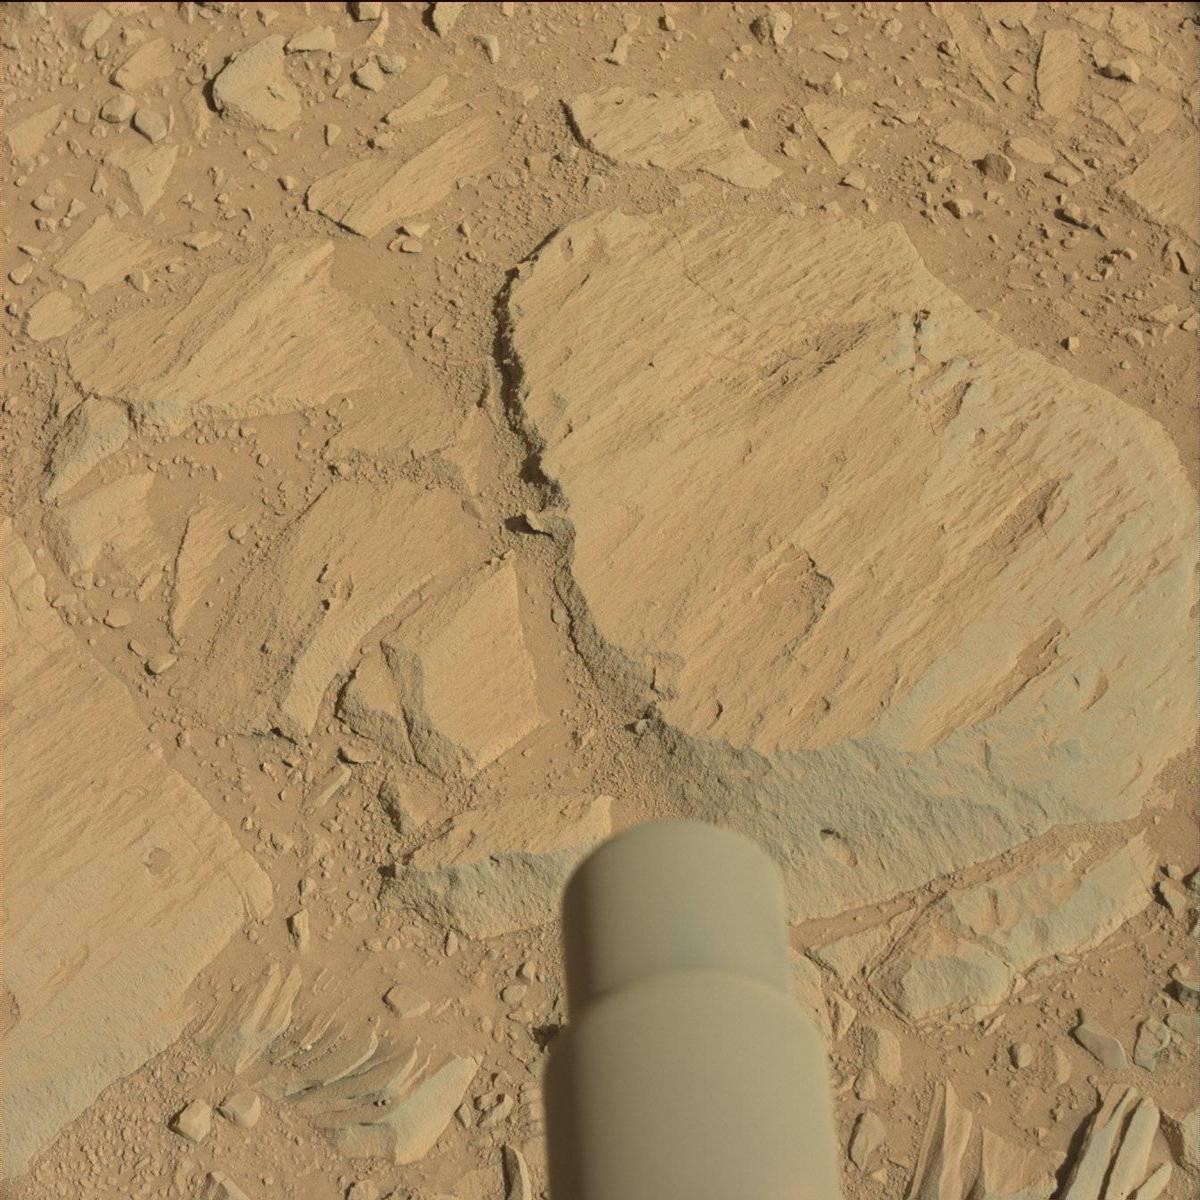
Terrain classes present: Bedrock, Rover, Sand / Soil